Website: bh-photo
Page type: address-validator
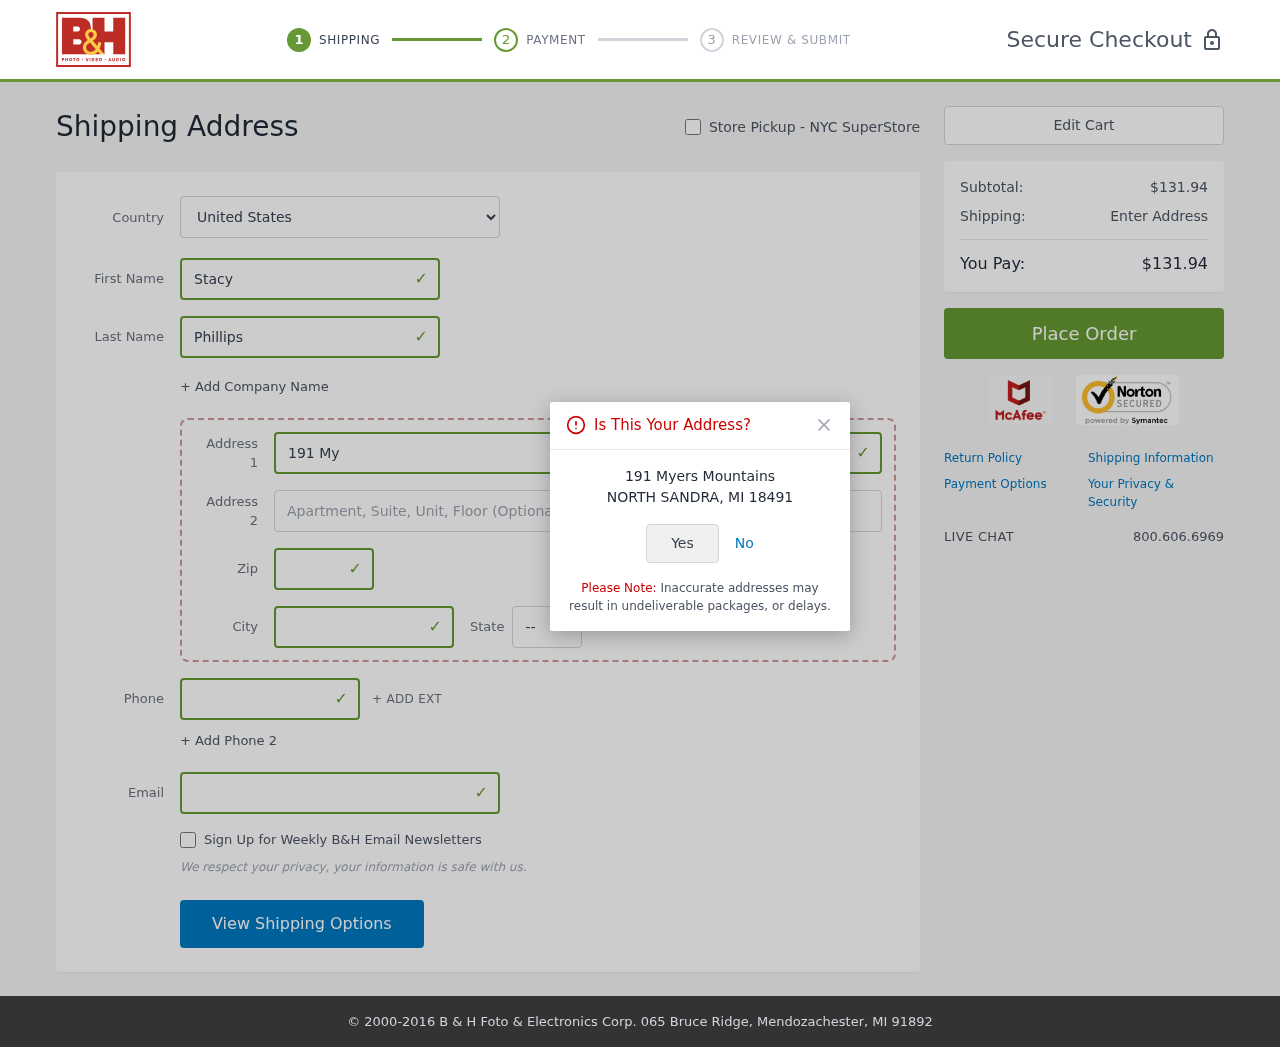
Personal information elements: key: PII_CITY
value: North Sandra
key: PII_COUNTRY
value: United States
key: PII_EMAIL
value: stacy_phillips@hotmail.com
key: PII_FIRSTNAME
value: Stacy
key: PII_LASTNAME
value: Phillips
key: PII_PHONE
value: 6586225152
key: PII_POSTCODE
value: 18491
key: PII_STATE_ABBR
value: MI
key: PII_STREET
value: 191 Myers Mountains
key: PII_STREET2
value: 4663 Mcdonald Mews
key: PII_CITY_CONFIRM
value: NORTH SANDRA
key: PII_POSTCODE_FULL
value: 18491
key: PII_POSTCODE_NUMERIC
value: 18491
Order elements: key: ORDER_SUBTOTAL
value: $131.94
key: ORDER_TOTAL
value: $131.94